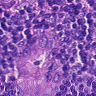
Metastatic tissue present: yes